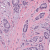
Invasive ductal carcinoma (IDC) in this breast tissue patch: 1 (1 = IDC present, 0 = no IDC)